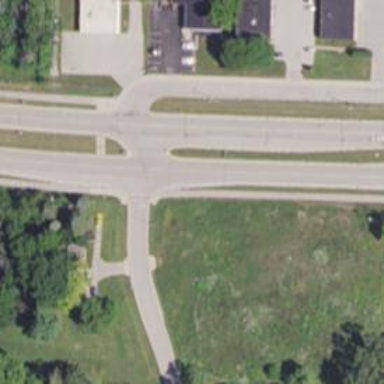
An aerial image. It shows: Marked path crossing.